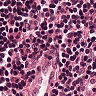
Metastatic tissue present: no